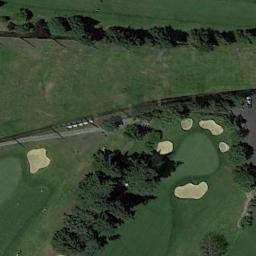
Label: golf_course